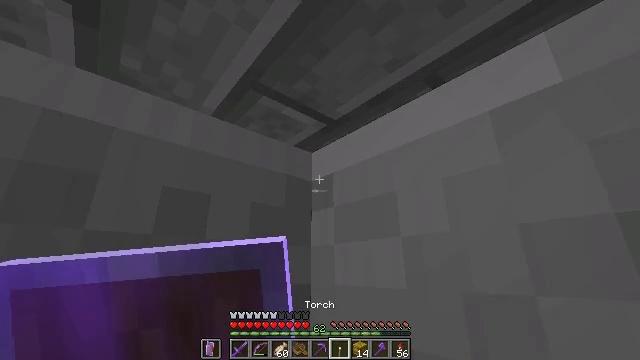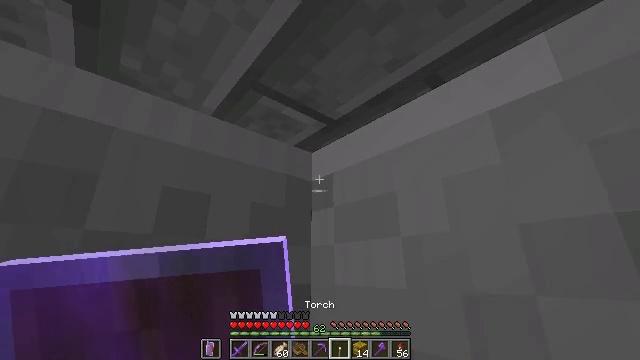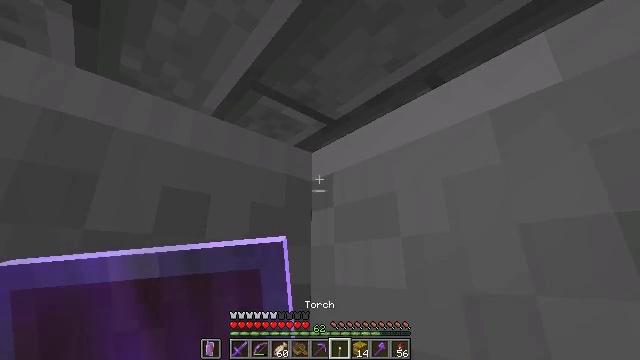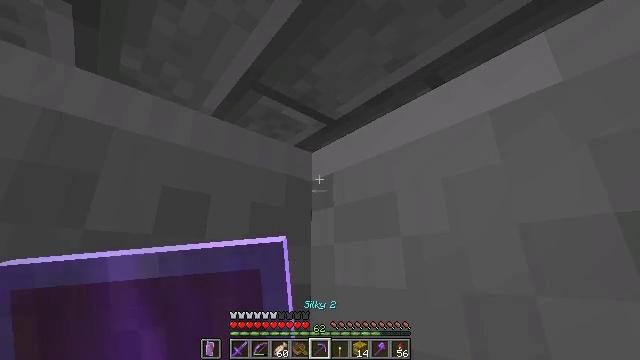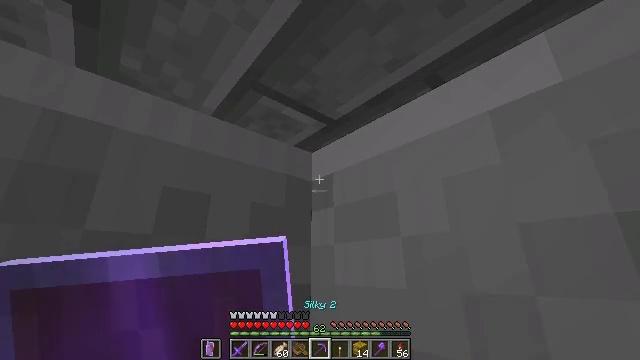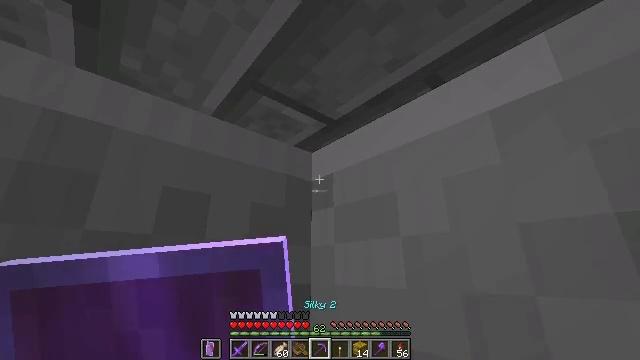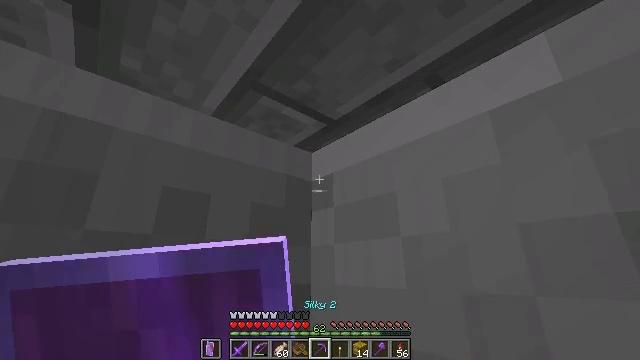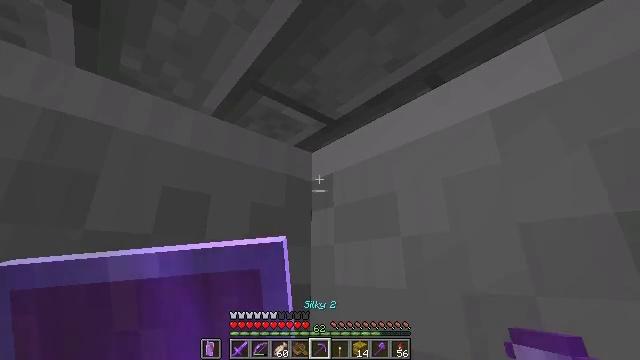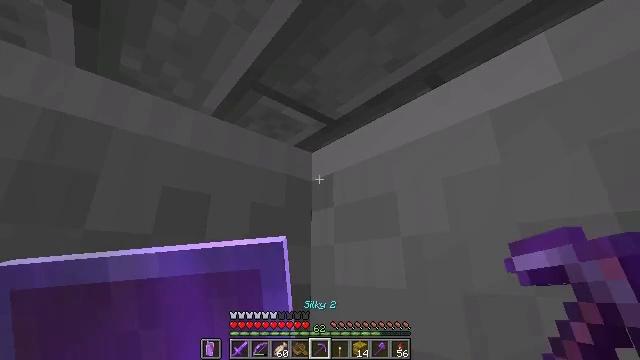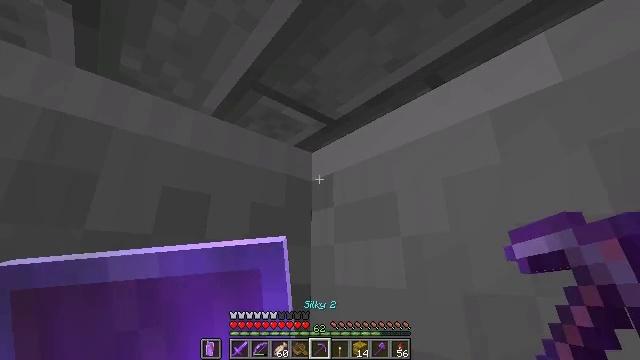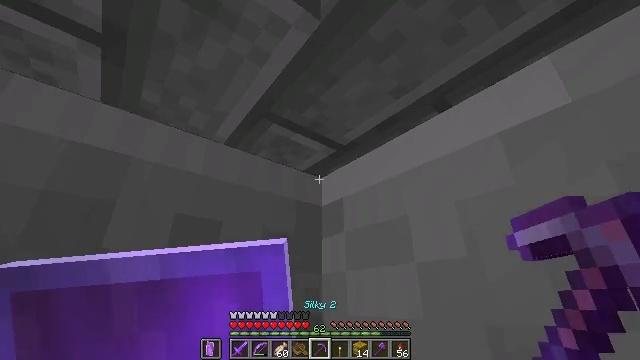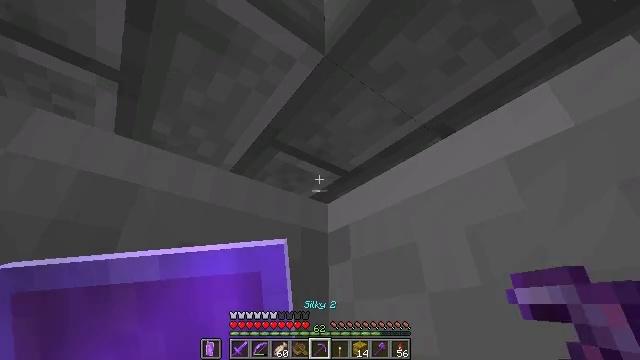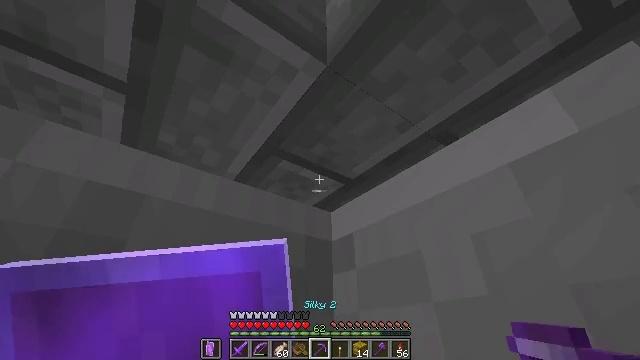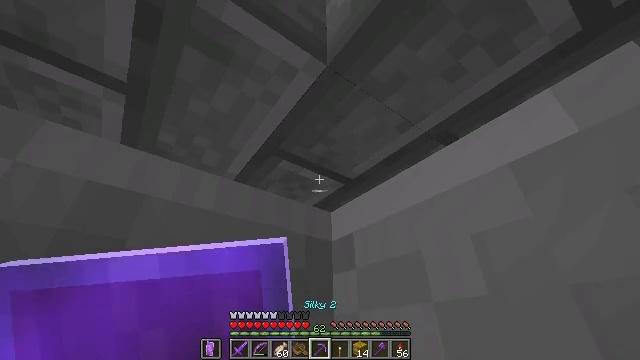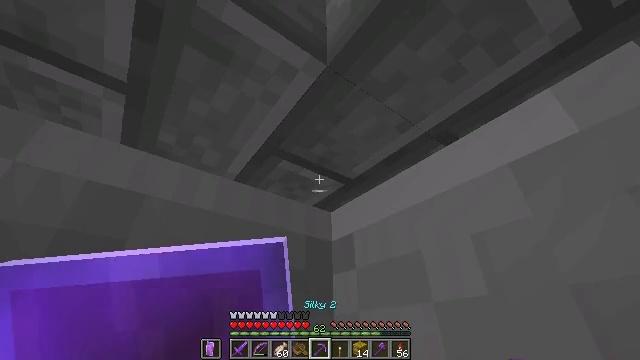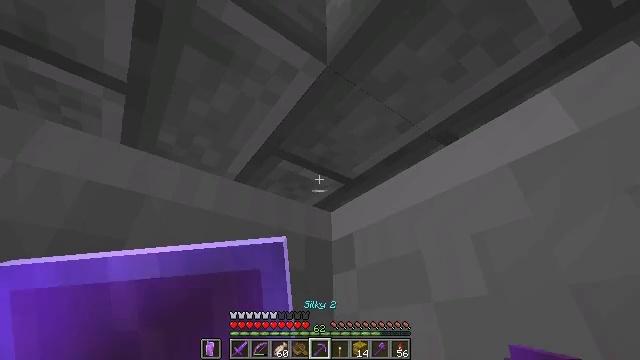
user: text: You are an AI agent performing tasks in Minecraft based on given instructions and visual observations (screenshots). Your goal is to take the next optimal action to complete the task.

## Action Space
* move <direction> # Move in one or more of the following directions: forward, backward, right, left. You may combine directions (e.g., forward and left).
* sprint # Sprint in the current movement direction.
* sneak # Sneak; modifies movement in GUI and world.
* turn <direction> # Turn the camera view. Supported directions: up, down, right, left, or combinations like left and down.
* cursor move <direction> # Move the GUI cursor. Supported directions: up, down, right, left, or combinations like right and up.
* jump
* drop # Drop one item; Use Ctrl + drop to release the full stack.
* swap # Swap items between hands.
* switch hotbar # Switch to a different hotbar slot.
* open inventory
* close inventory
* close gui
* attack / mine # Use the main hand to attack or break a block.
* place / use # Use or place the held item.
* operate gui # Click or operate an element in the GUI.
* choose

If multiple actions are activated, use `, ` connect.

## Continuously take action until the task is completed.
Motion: motion action
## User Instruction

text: Mine stone bricks from a structure.
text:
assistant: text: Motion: sneak
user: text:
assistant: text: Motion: sneak
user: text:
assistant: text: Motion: sneak
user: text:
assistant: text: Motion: sneak
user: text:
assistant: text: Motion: sneak
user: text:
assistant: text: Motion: sneak
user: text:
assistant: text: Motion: sneak
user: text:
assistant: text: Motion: sneak
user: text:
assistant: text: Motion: sneak
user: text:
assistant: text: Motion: sneak, turn left and up
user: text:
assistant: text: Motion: sneak, turn left and up
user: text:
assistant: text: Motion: sneak, turn up
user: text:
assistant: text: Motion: sneak
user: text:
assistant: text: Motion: sneak
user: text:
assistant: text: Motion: sneak
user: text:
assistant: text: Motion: sneak
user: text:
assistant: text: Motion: sneak
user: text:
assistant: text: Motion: sneak
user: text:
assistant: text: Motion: sneak
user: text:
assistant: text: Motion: sneak
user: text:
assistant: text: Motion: sneak
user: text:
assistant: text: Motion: sneak, turn left and down
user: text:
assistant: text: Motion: sneak
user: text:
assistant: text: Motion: sneak, attack / mine
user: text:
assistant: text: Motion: sneak, attack / mine
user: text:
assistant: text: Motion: sneak, attack / mine
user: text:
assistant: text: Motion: sneak, attack / mine
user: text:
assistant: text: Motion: sneak, attack / mine
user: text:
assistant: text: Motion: sneak
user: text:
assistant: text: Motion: sneak